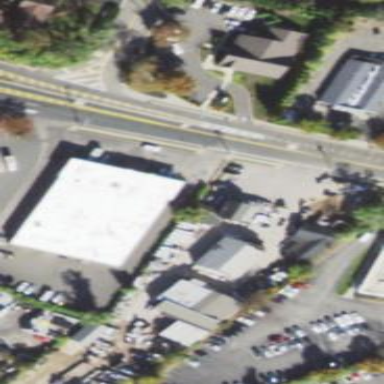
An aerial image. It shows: Commercial building.